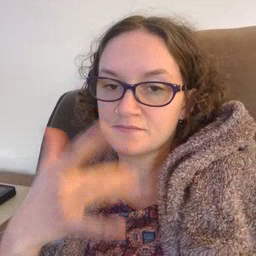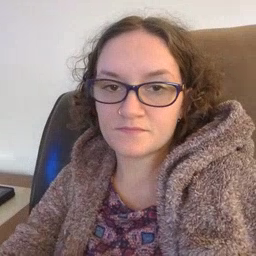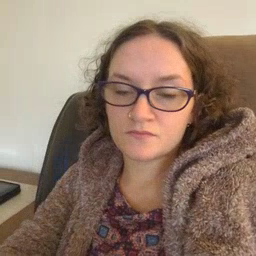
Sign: taste